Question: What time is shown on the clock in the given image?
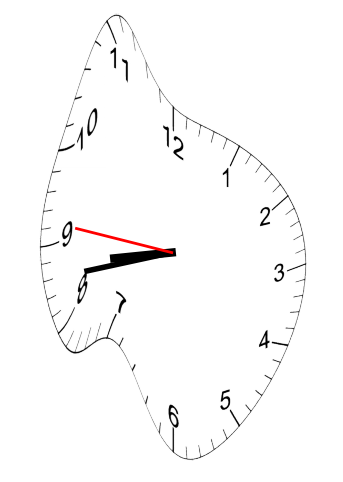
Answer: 08:42:46